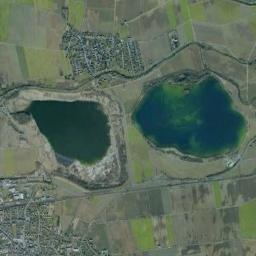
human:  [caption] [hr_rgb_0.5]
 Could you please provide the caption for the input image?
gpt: The lake on the right is bigger than the lake on the left .

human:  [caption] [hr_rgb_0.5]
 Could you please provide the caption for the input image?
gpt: The two lakes are not the same color .

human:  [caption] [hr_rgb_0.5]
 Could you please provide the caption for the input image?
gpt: Two turquoise lakes, Each of which is approximately circular and triangular, Are surrounded by green and yellow-brown fields .

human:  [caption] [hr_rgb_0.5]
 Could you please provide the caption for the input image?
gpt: The two lakes lie in fields and villages and the water is deep green .

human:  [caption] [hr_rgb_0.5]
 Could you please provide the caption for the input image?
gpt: There are two lakes with farmlands around .